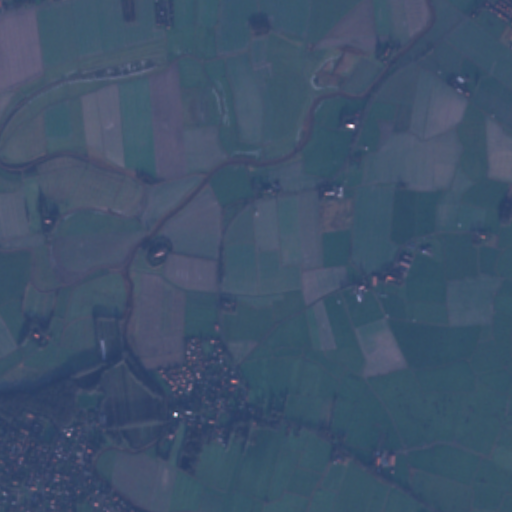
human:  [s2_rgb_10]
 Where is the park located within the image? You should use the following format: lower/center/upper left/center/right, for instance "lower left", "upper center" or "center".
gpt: The park is located in the lower left of the image.
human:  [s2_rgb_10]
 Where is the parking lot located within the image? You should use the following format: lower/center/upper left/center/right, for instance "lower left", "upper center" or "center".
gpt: The parking lot is located in the lower left of the image.
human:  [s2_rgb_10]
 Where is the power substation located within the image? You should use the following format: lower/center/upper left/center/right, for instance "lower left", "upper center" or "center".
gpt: The power substation is located in the upper right of the image.
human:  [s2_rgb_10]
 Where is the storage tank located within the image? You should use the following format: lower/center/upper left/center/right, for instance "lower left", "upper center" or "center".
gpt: The storage tank is located in the upper right of the image.
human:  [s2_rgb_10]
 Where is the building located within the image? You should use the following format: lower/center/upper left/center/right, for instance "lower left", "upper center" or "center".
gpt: There is no building in the image.